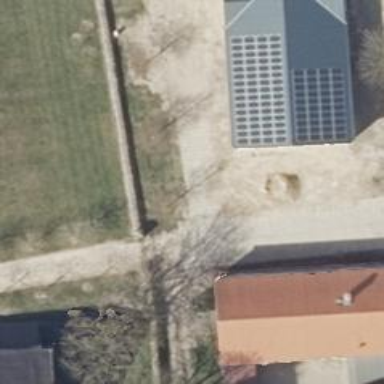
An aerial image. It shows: Driveway leading to service road.